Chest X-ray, PA view. Patient: 48 years old, sex F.
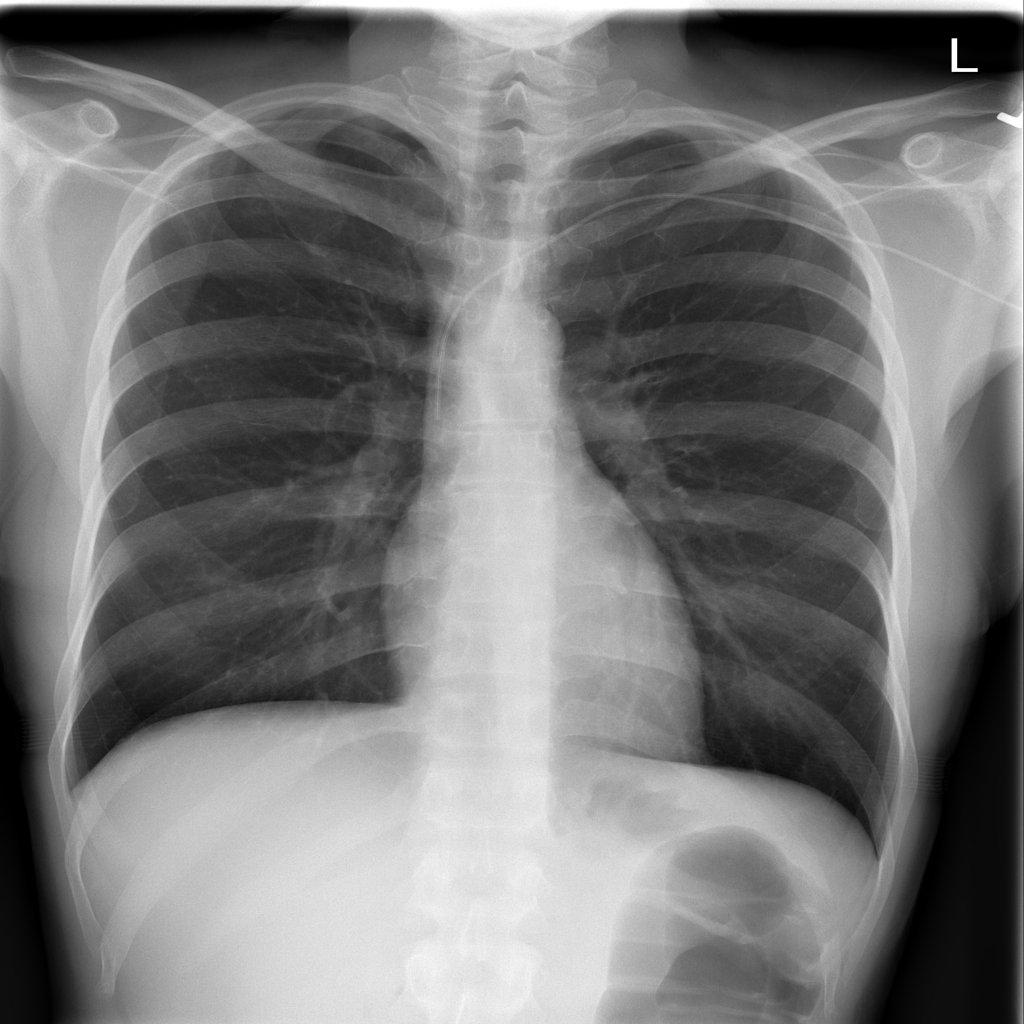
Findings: No Finding